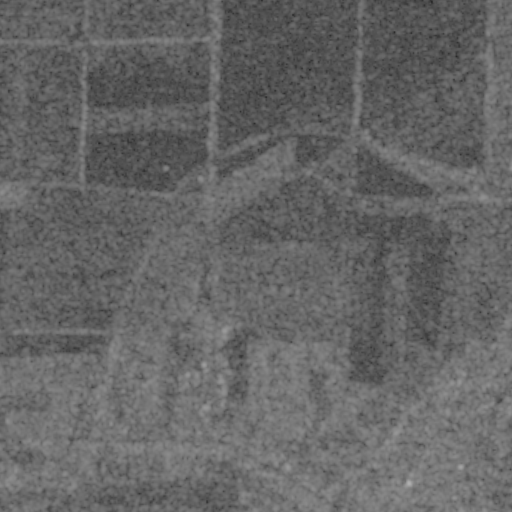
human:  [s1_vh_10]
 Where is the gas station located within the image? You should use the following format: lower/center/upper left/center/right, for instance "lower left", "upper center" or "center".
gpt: The gas station is located in the lower left of the image.
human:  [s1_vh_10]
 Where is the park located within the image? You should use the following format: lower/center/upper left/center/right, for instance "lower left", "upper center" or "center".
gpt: The park is located in the lower right of the image.
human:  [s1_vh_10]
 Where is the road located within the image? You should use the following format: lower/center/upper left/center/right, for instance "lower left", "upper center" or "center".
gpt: There is no road in the image.

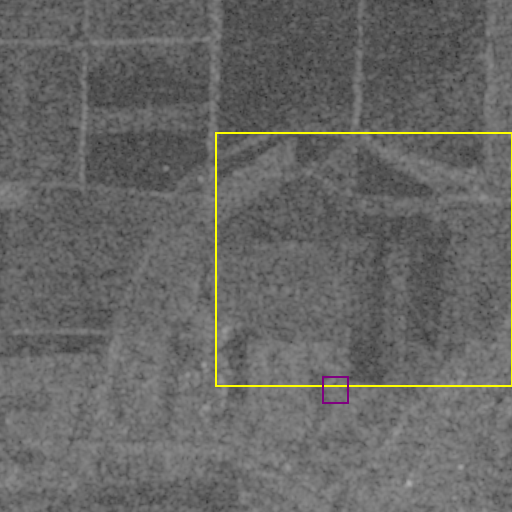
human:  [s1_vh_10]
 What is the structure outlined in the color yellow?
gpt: The structure outlined in yellow is a crop field.
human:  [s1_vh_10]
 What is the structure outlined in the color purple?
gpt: The structure outlined in purple is a park.
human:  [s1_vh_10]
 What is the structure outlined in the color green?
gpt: There is no green outline.